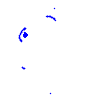
Particle: electron